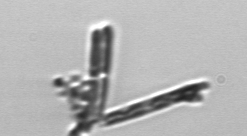
Label: Thalassionema